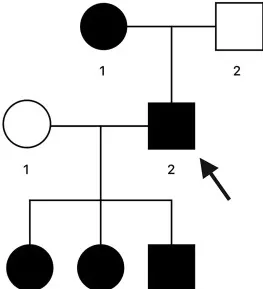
(A) Pedigree of the family. Circles represent females and squares represent males. An arrow indicates the proband. Filled shapes represent affected individuals.
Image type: radiology (x_ray)